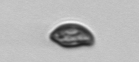
Label: Cryptophyta